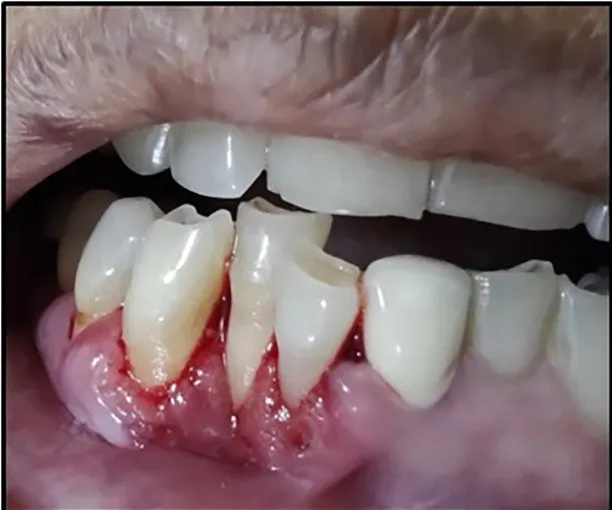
Red lesion of the gingiva.
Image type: medical_photograph (other_medical_photograph)